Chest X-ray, PA view. Patient: 56 years old, sex M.
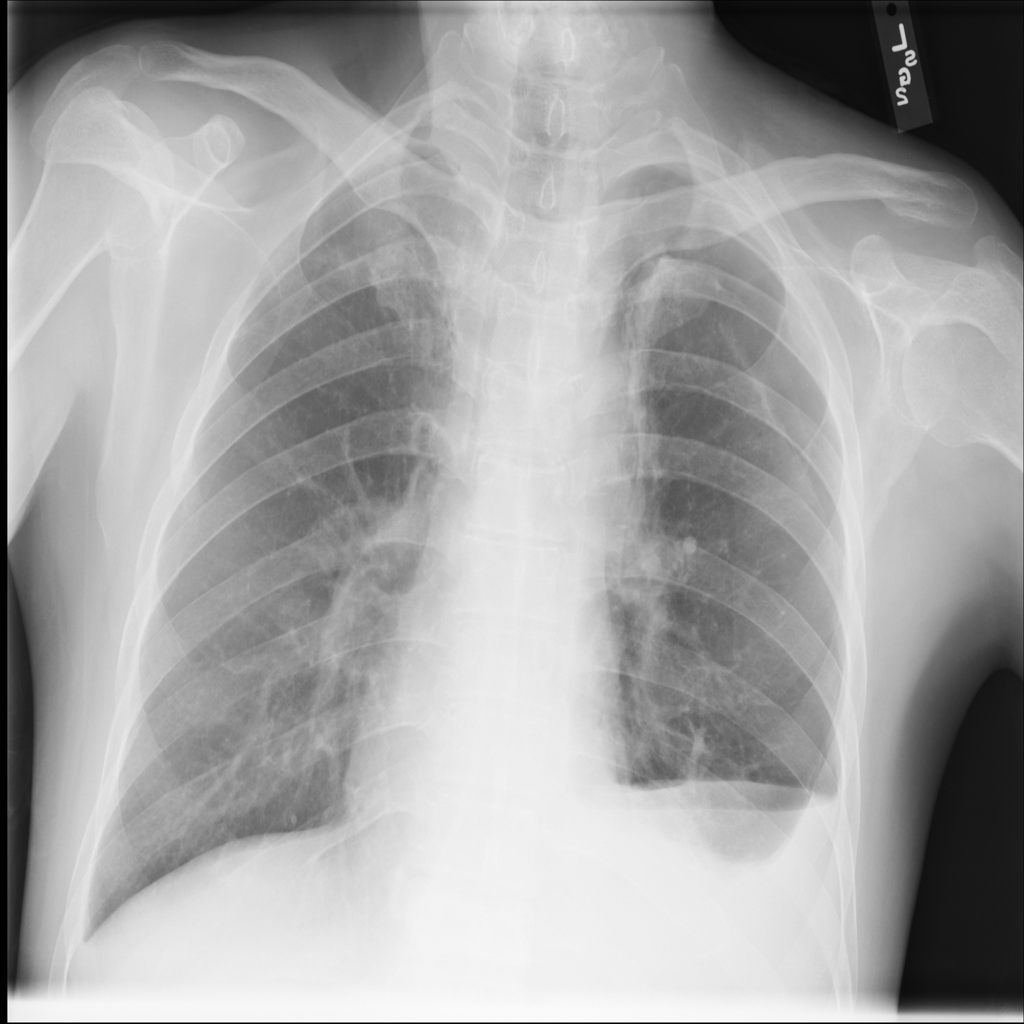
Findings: No Finding